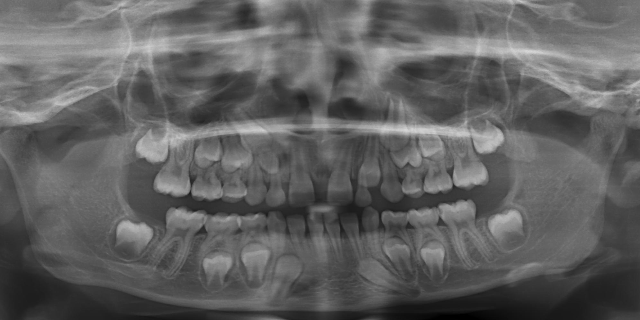
child